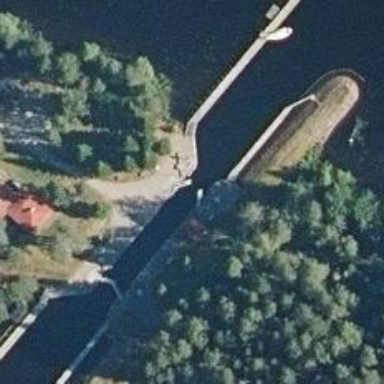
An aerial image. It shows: Lock gate along waterway.